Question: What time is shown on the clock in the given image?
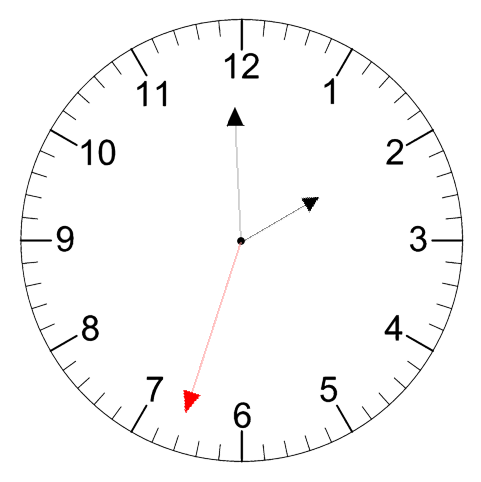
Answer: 01:59:33